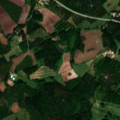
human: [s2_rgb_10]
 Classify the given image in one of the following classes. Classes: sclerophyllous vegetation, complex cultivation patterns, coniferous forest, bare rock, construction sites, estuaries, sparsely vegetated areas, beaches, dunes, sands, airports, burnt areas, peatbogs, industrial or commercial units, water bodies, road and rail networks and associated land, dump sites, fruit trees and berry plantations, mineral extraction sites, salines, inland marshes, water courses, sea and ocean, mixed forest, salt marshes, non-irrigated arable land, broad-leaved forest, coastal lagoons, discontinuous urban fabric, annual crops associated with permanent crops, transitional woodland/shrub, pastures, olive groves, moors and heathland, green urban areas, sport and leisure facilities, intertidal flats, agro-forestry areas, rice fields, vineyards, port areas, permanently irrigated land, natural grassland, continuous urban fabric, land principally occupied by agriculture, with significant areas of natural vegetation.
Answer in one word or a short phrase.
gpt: land principally occupied by agriculture, with significant areas of natural vegetation, coniferous forest, mixed forest, transitional woodland/shrub